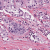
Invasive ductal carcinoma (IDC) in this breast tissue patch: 1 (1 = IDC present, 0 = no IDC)